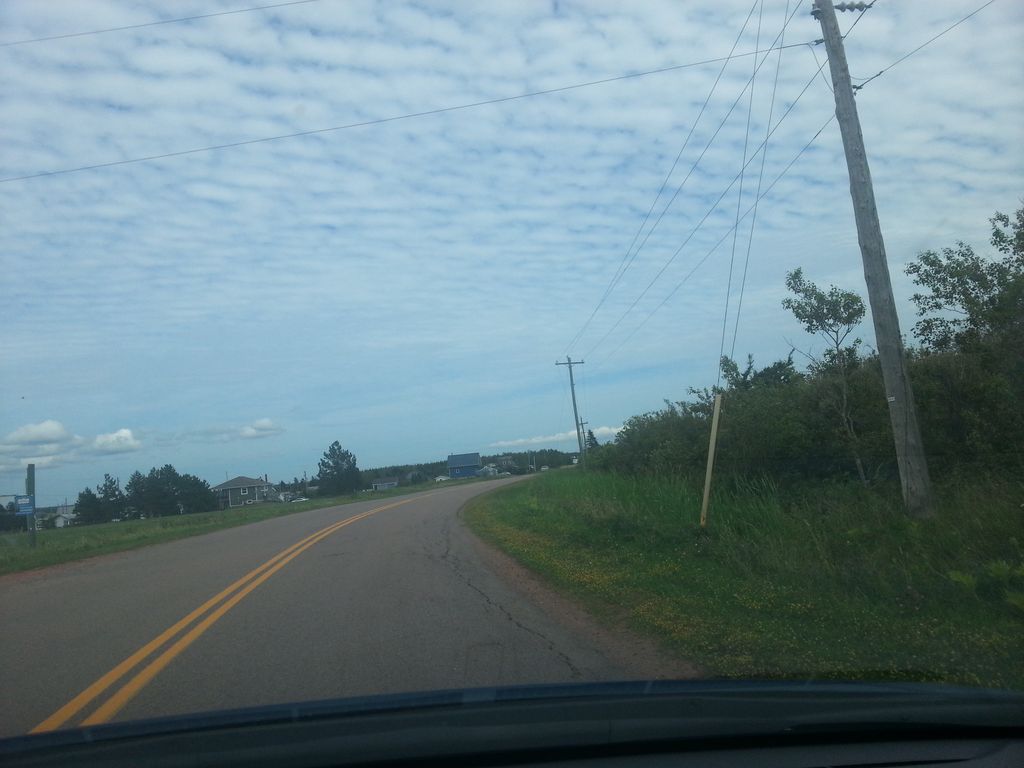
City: charlottetown